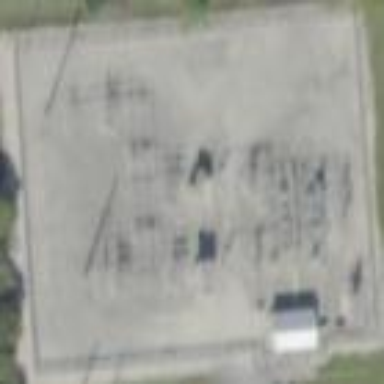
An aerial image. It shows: Distribution power substation secured by fence.